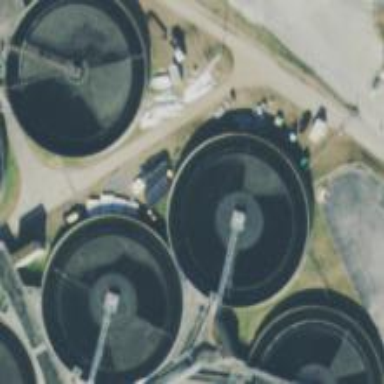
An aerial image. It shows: Body of wastewater.